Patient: sex F, age 34
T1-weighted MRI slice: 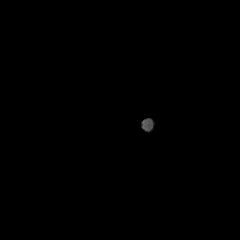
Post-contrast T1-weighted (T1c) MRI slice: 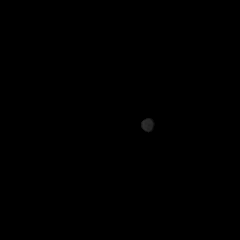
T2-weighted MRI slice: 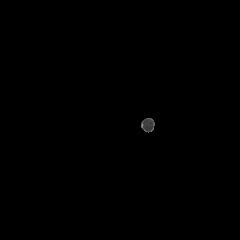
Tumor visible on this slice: no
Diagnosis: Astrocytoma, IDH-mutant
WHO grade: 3